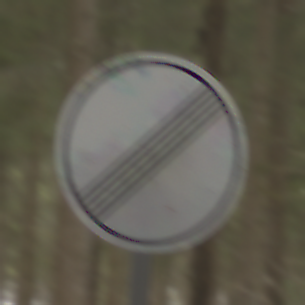
Verkehrszeichen: EndeSaemtlicherBegrenzungen
Umgebung: Outdoor, Nature
Tageszeit: MorningAfternoon
Wetter: Overcast
Licht: Natural
Jahreszeit: Winter
Kontrast: LowContrast